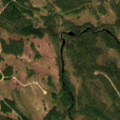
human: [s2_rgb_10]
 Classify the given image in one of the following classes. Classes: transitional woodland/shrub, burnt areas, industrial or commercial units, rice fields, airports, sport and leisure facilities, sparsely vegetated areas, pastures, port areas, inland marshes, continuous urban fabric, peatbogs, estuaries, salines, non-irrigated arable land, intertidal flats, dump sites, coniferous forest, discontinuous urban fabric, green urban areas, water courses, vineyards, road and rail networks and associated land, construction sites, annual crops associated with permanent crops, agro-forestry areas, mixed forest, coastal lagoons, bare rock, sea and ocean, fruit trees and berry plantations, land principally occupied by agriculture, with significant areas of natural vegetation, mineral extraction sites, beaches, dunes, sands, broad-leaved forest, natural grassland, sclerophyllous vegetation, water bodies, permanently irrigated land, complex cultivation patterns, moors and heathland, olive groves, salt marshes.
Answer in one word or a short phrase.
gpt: coniferous forest, transitional woodland/shrub